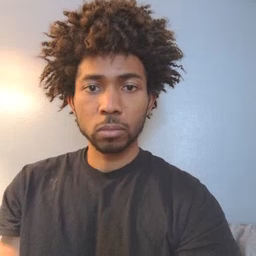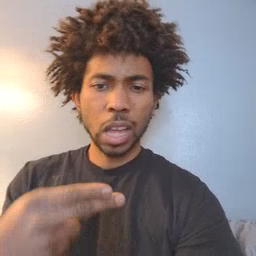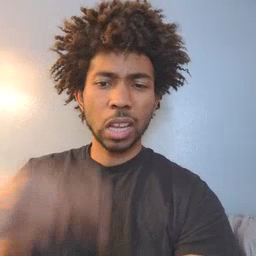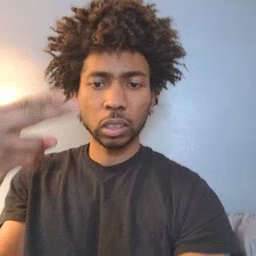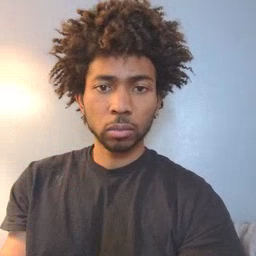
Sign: high